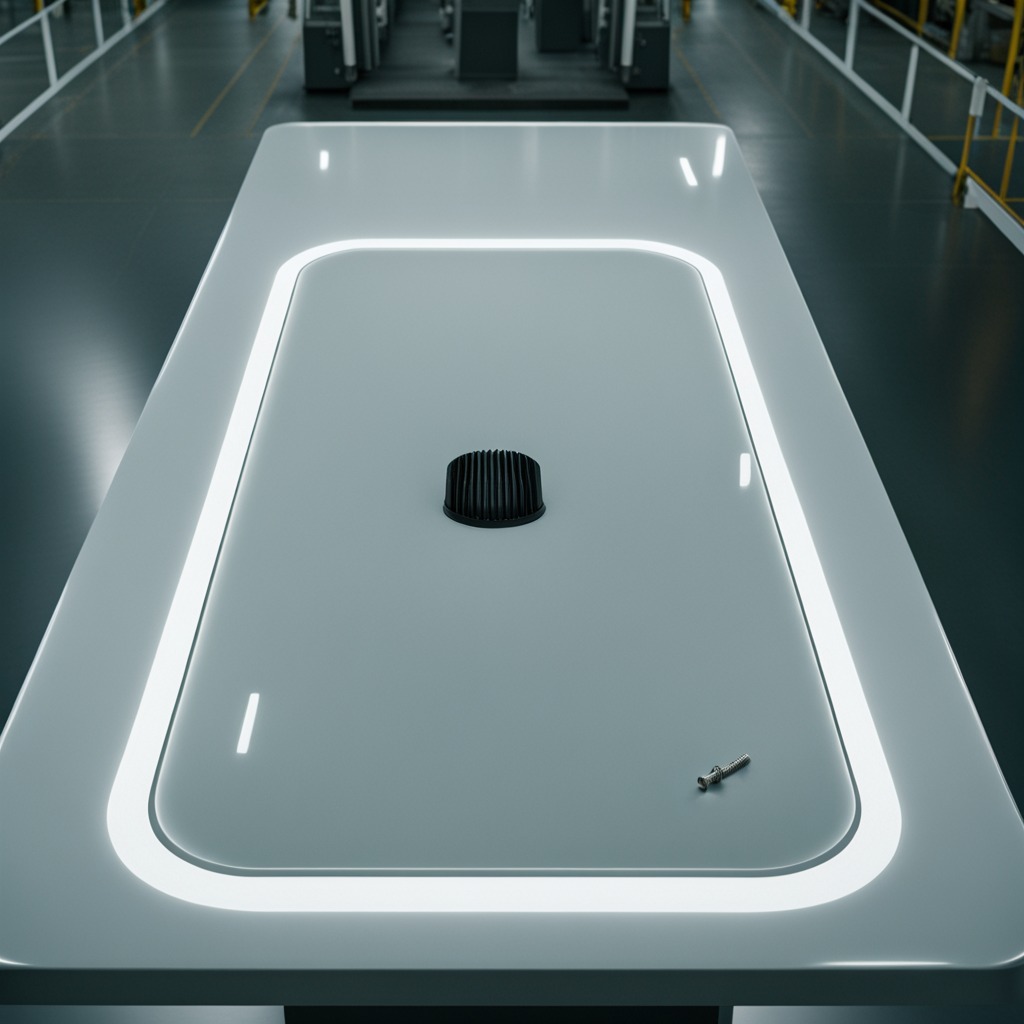
A metal screw is lying on the high-gloss table.